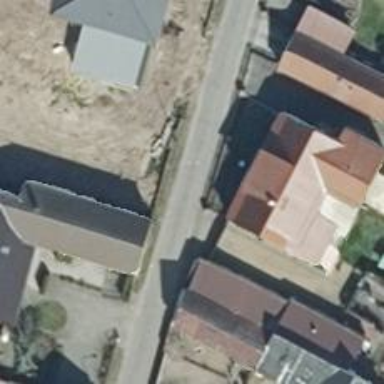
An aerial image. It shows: Smooth asphalt road in residential area.